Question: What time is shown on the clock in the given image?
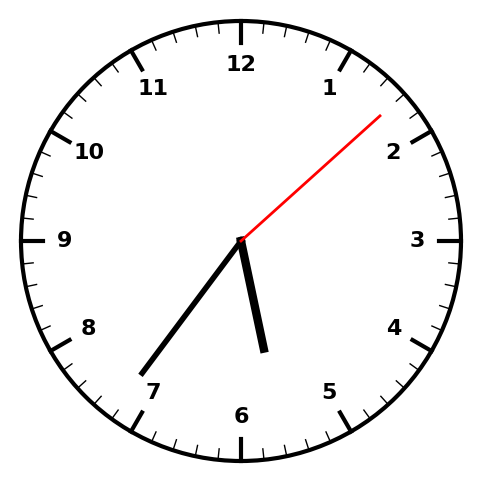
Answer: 05:36:08